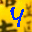
Label: 4